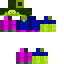
A female skeleton skin with dark skin, wearing brown long hair dressed in a blue hoodie and gray pants, featuring a closed mouth.